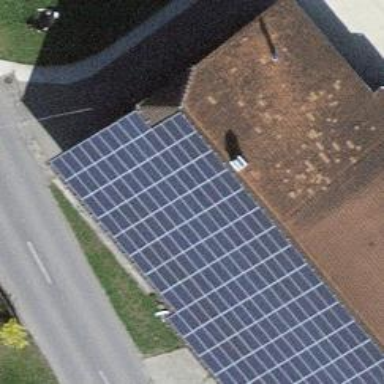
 consisting of solar photovoltaic panels."